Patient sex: M
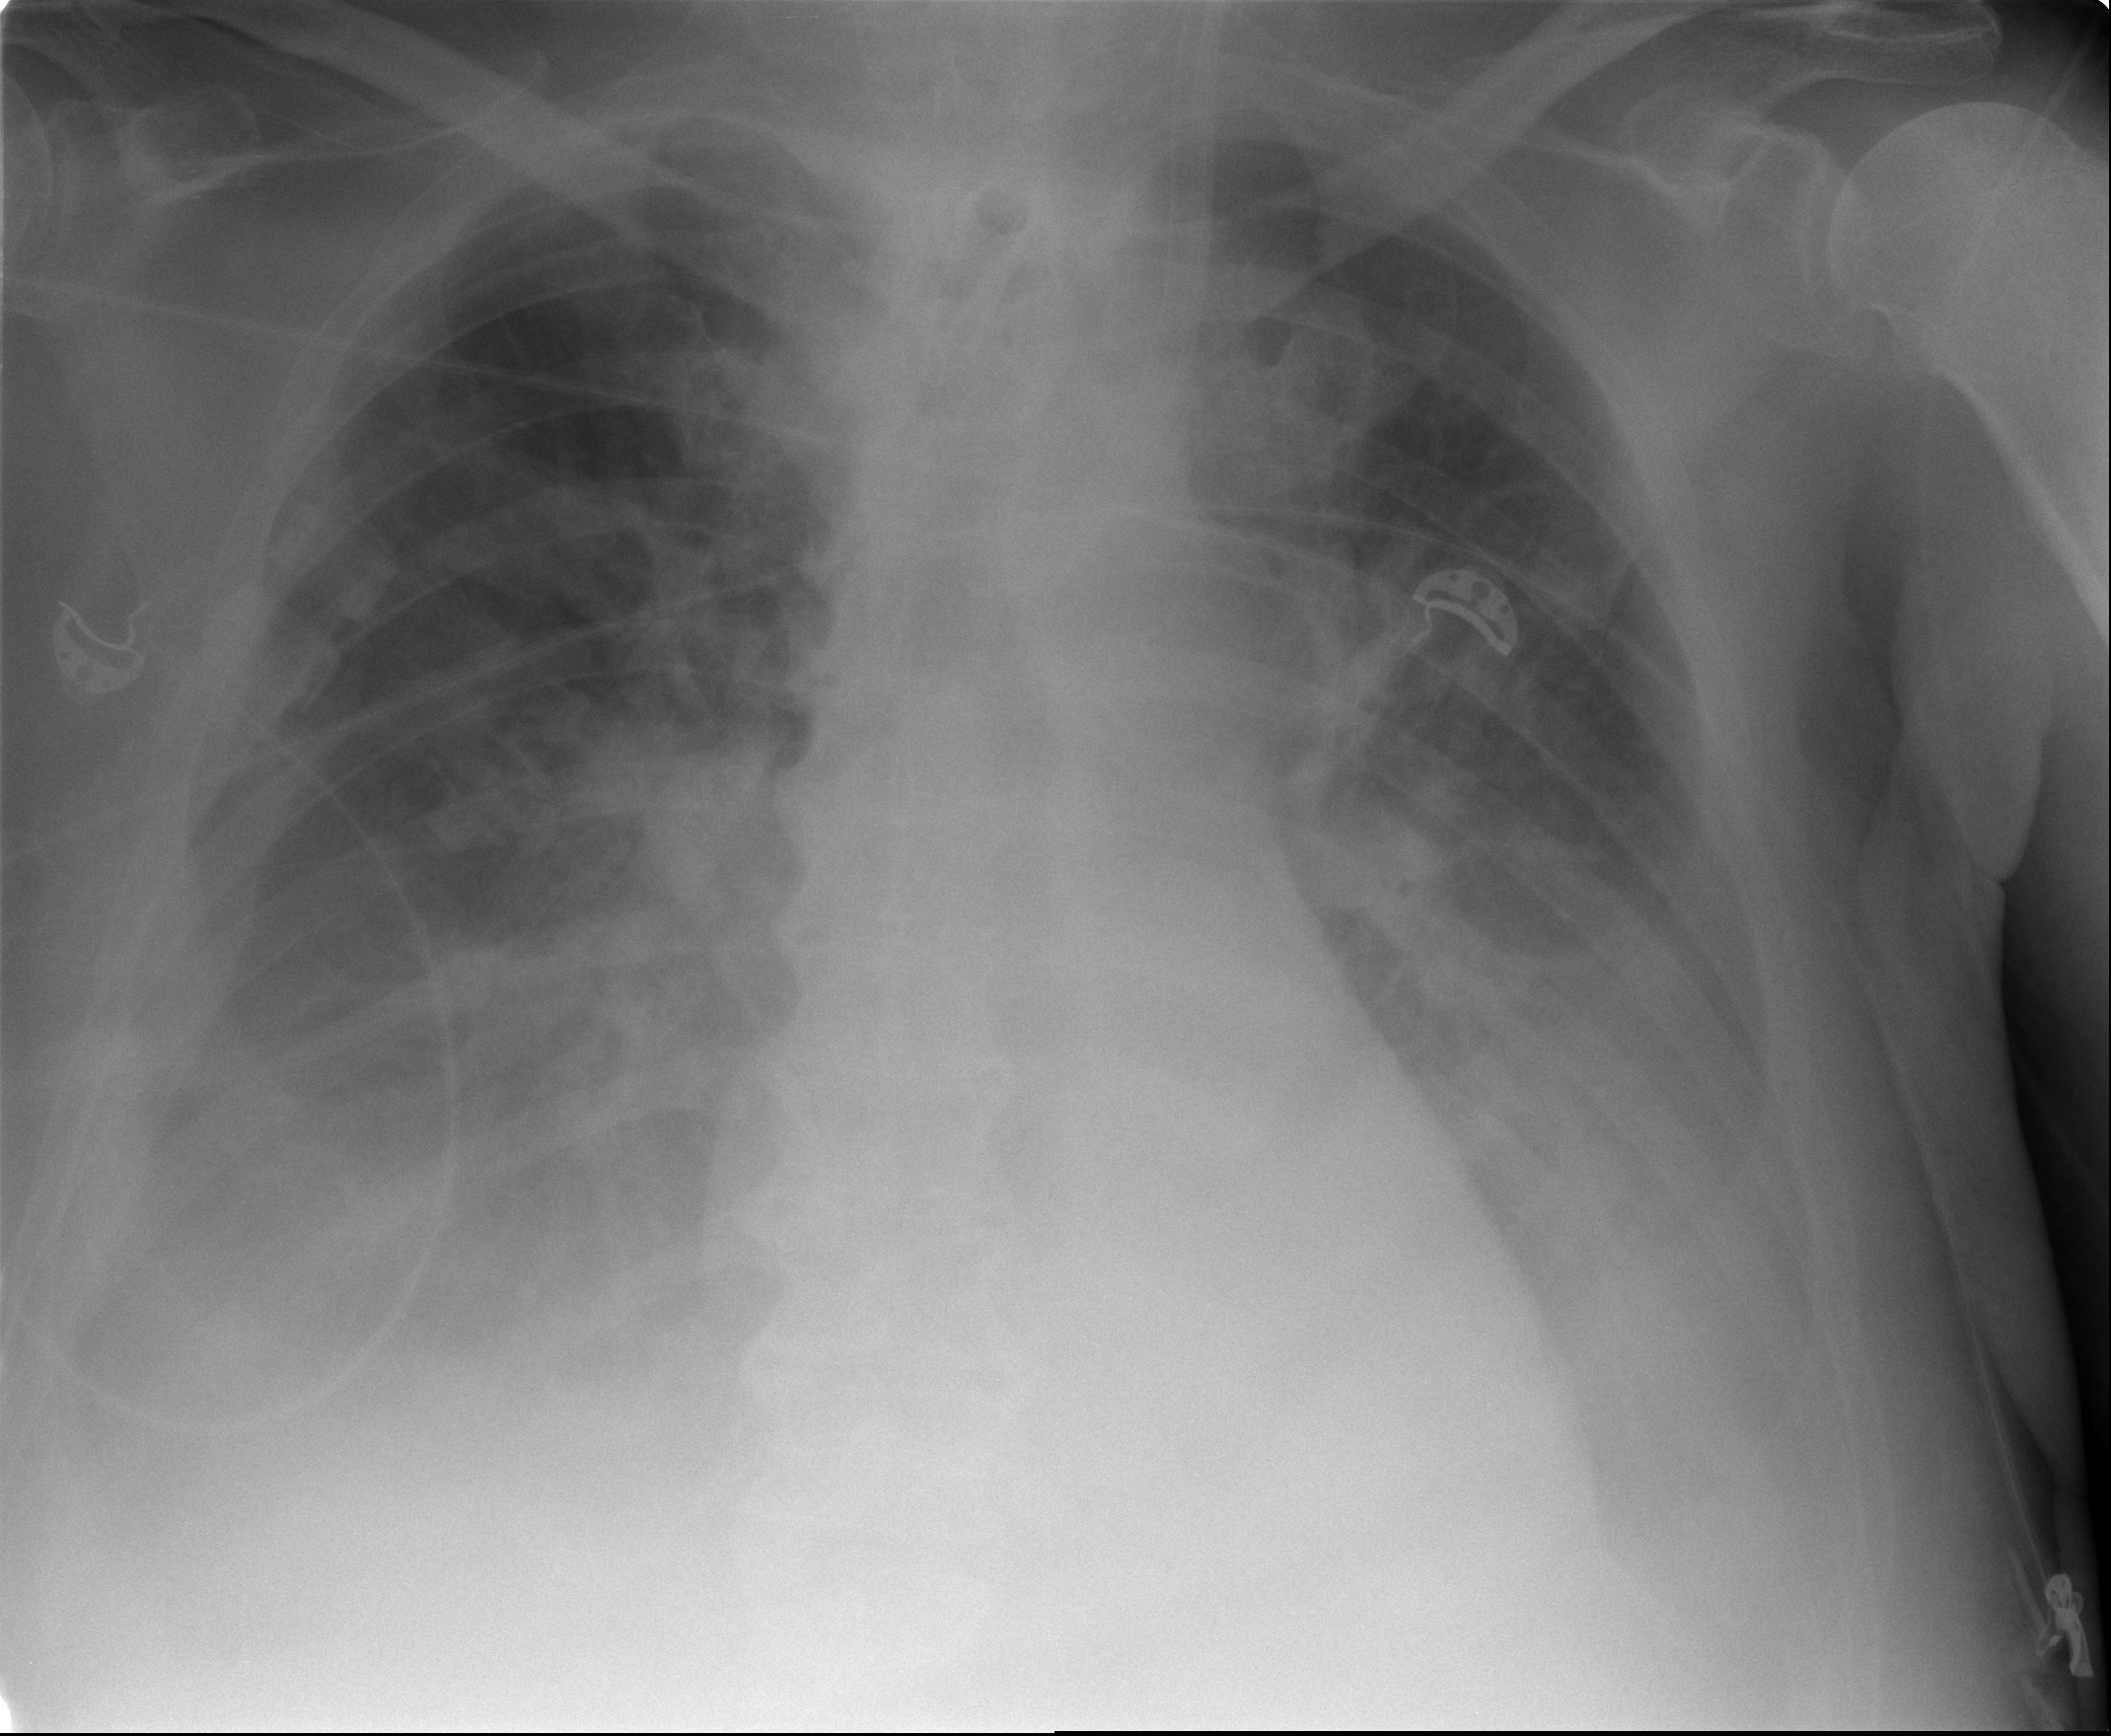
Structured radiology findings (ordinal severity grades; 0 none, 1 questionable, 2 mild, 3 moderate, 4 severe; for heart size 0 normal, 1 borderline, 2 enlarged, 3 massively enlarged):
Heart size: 0
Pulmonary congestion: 2
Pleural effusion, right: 3
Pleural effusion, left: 3
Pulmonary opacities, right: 2
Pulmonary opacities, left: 2
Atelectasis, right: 3
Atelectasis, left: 3